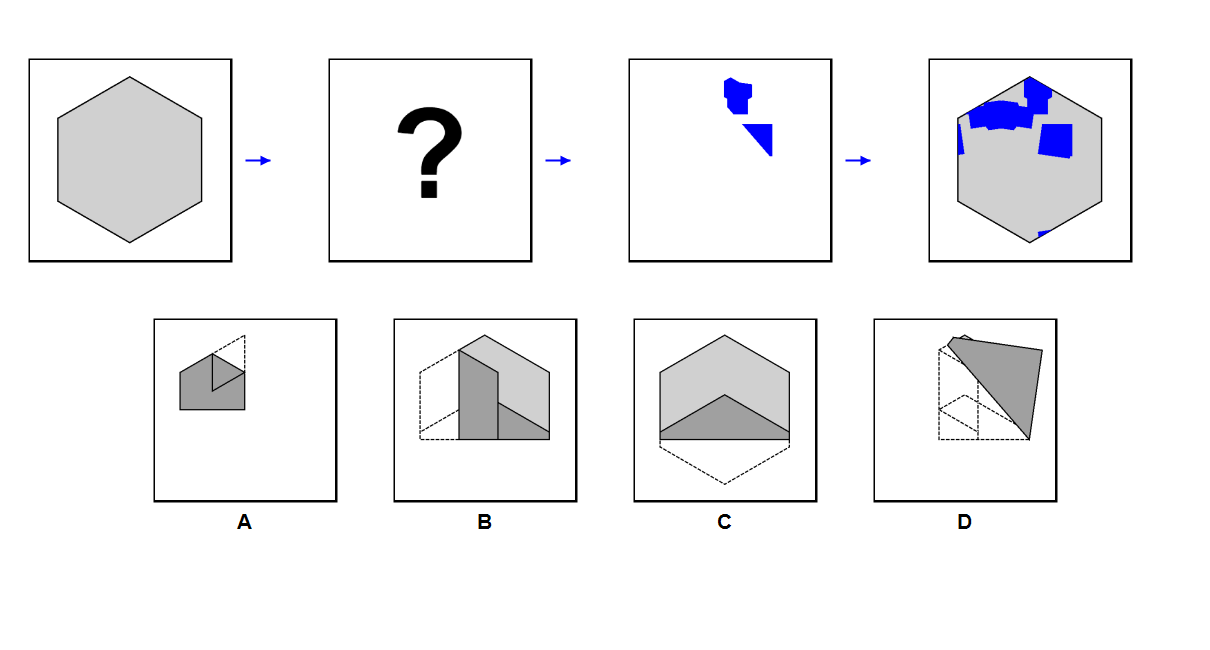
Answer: A